Field crop: maize
Growth stage: 1
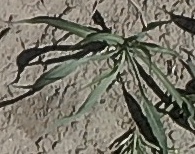
Species: sorghum